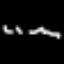
Label: squiggle